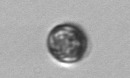
Label: Dinophyceae